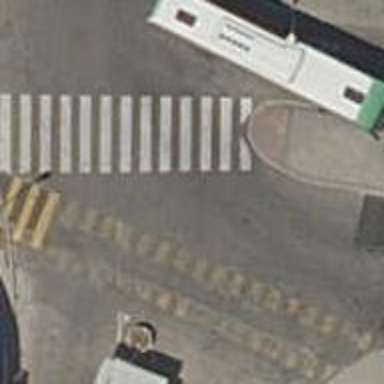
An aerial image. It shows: Uncontrolled zebra crossing on the road.